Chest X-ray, PA view. Patient: 30 years old, sex F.
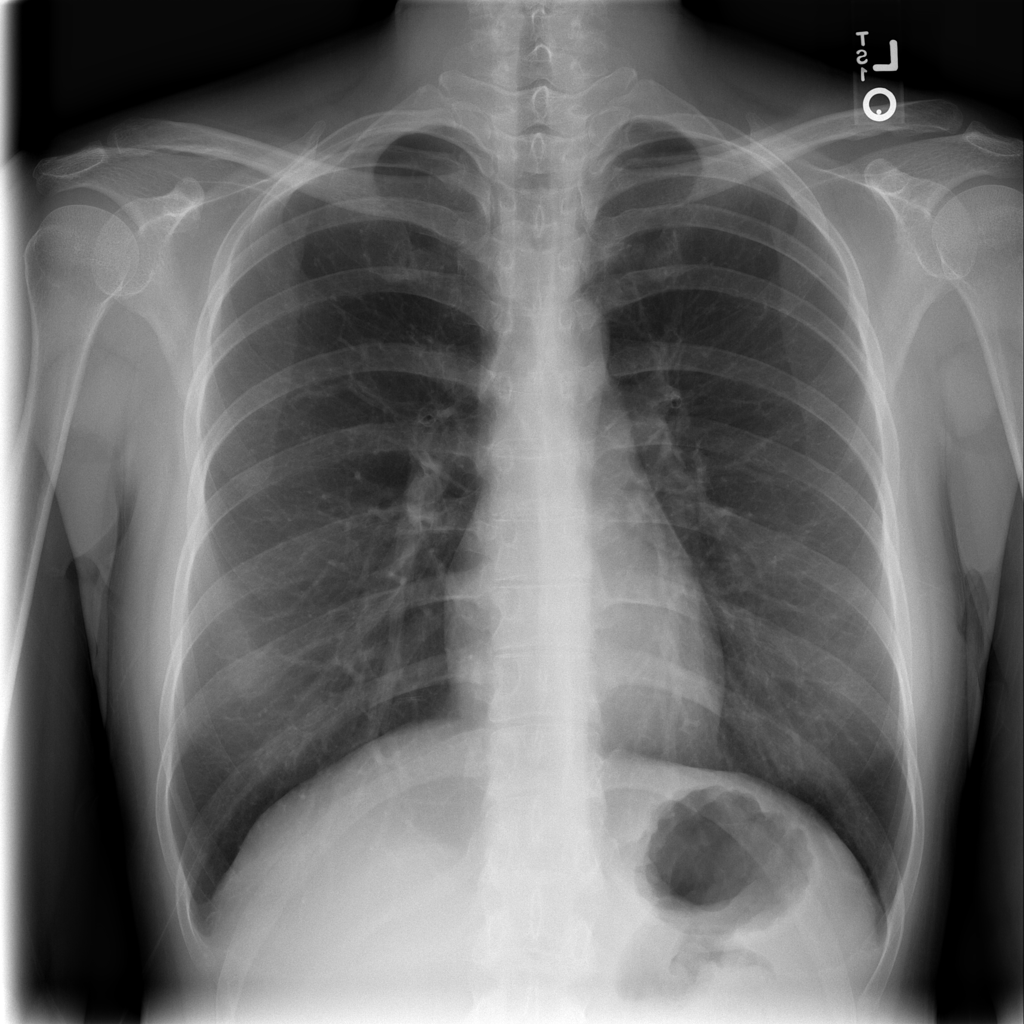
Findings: No Finding